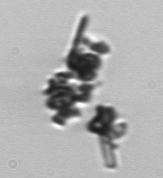
Label: Thalassiosira_TAG_external_detritus